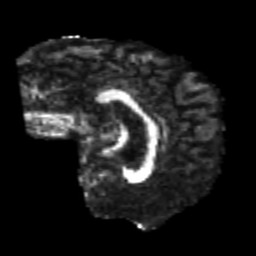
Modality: FA
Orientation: sagittal
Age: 26
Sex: male
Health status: healthy
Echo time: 0.074 s